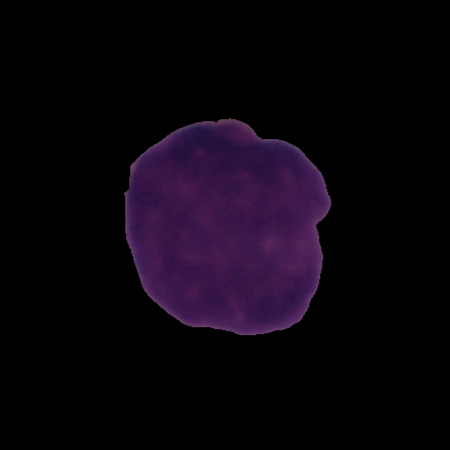
Label: cancer